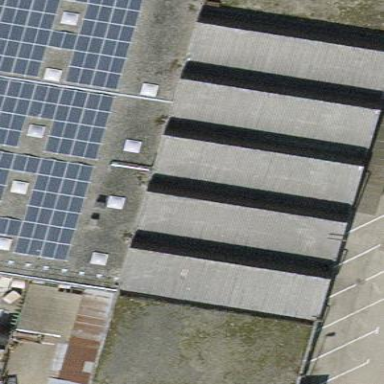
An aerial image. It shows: Industrial building.